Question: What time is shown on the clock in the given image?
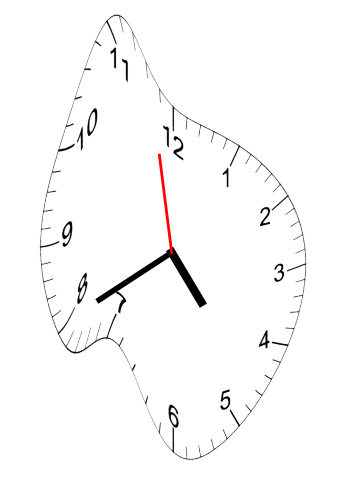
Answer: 04:39:58